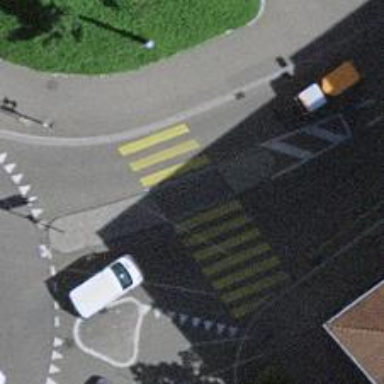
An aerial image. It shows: Uncontrolled zebra crossing with central island.